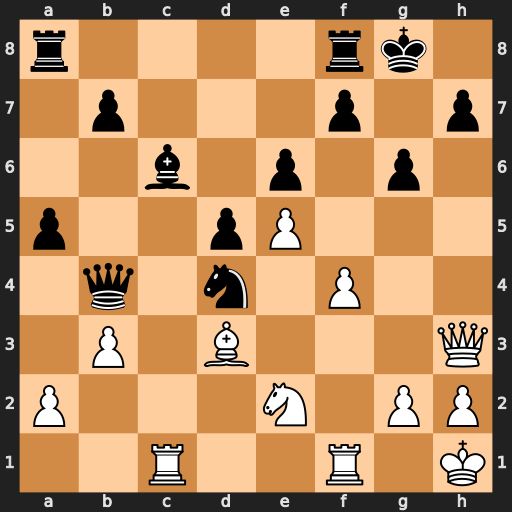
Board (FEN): r4rk1/1p3p1p/2b1p1p1/p2pP3/1q1n1P2/1P1B3Q/P3N1PP/2R2R1K
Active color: w
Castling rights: -
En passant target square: -
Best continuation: a3 Qxa3 Nxd4